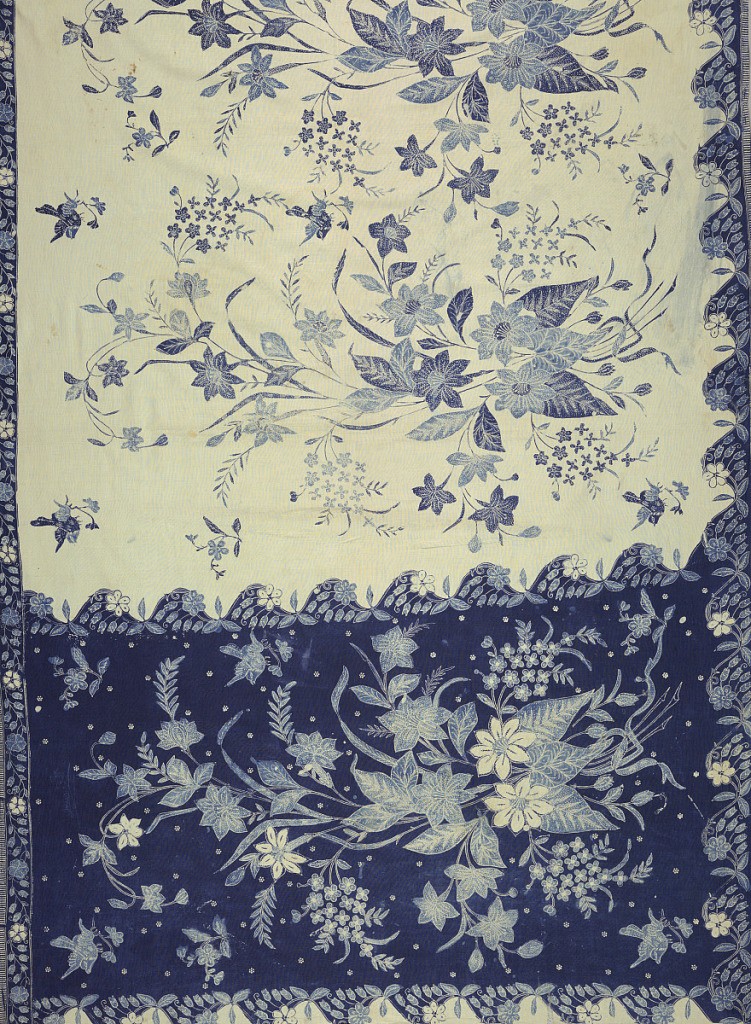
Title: Sarong fragment
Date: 19th century
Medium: cotton Technique: wax resist dyeing (batik) on plain weave
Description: Part of a sarong showing a white field with narrow blue borders on two sides and wide blue border at end. Borders display blue and white floral pattern and two of the borders are scalloped on the inner side (a North Javanese batik innovation). Ornamented with the "buketan" motif (large-scale pattern of floral bouquets and birds) reflecting foreign influence.